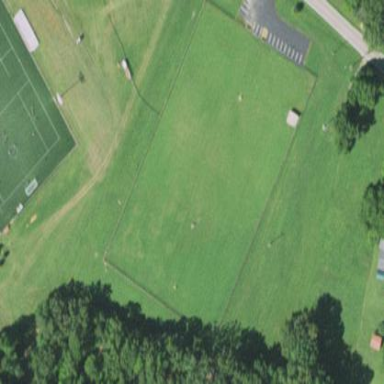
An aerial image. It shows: Grass pitch used for soccer and lacrosse.